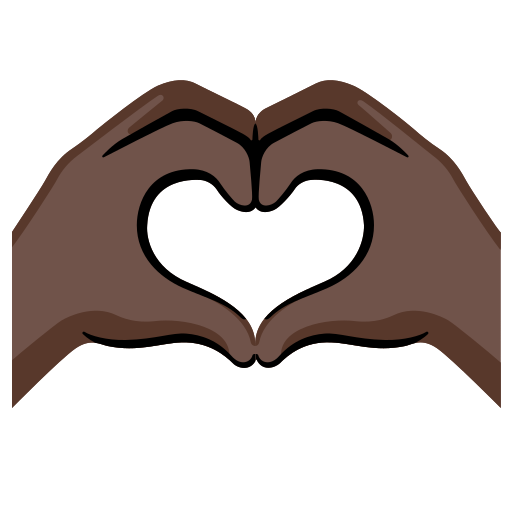
Emoji: 🫶🏿